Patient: sex M, age 66
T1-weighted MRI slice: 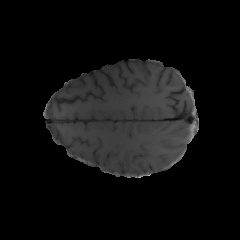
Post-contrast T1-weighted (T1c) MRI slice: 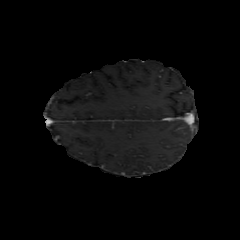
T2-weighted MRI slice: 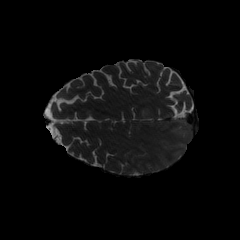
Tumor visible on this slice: no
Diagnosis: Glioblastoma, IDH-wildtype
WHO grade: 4